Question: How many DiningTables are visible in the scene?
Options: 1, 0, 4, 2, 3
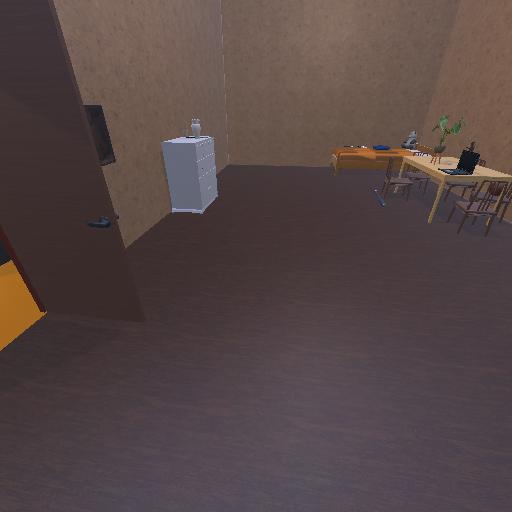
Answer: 1